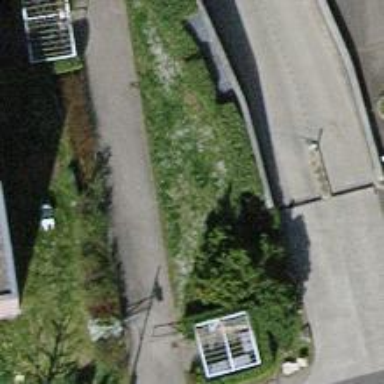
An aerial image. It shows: Pedestrian path with asphalt surface.